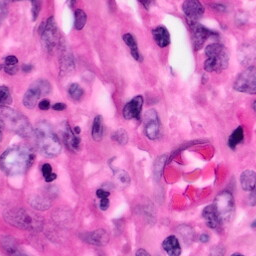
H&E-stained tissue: Pancreatic